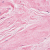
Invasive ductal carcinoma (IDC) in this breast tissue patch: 0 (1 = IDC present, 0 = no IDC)